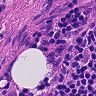
Metastatic tissue present: no